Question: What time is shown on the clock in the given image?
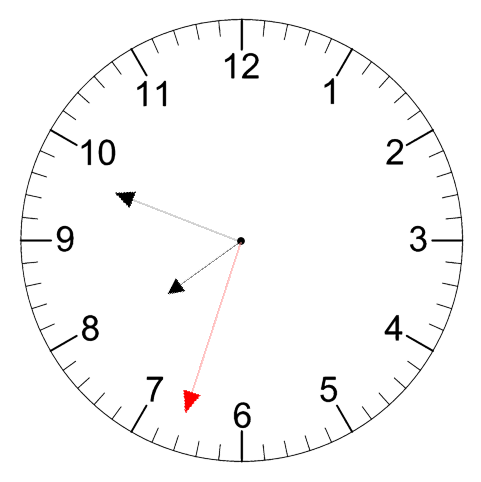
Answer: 07:48:33